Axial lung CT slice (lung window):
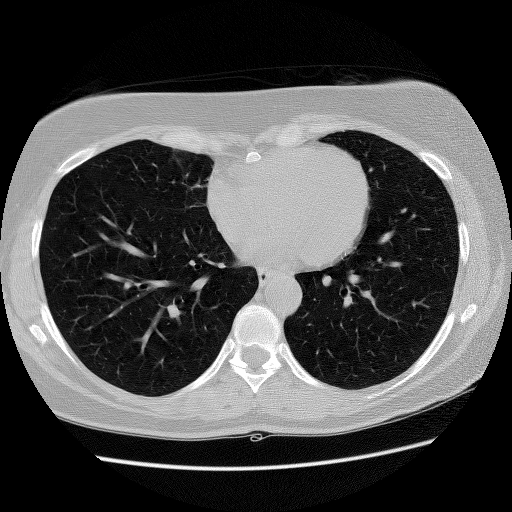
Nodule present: no